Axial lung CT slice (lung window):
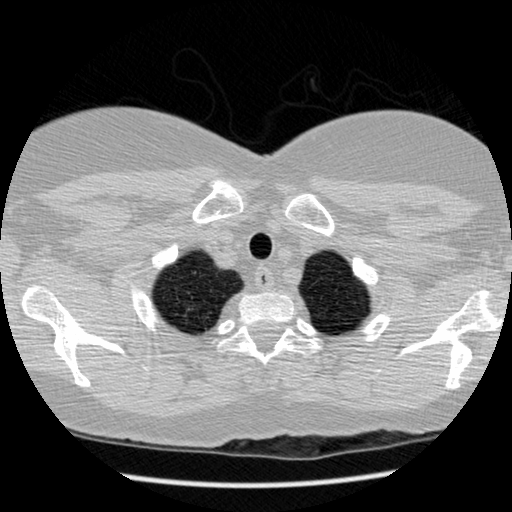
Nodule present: no